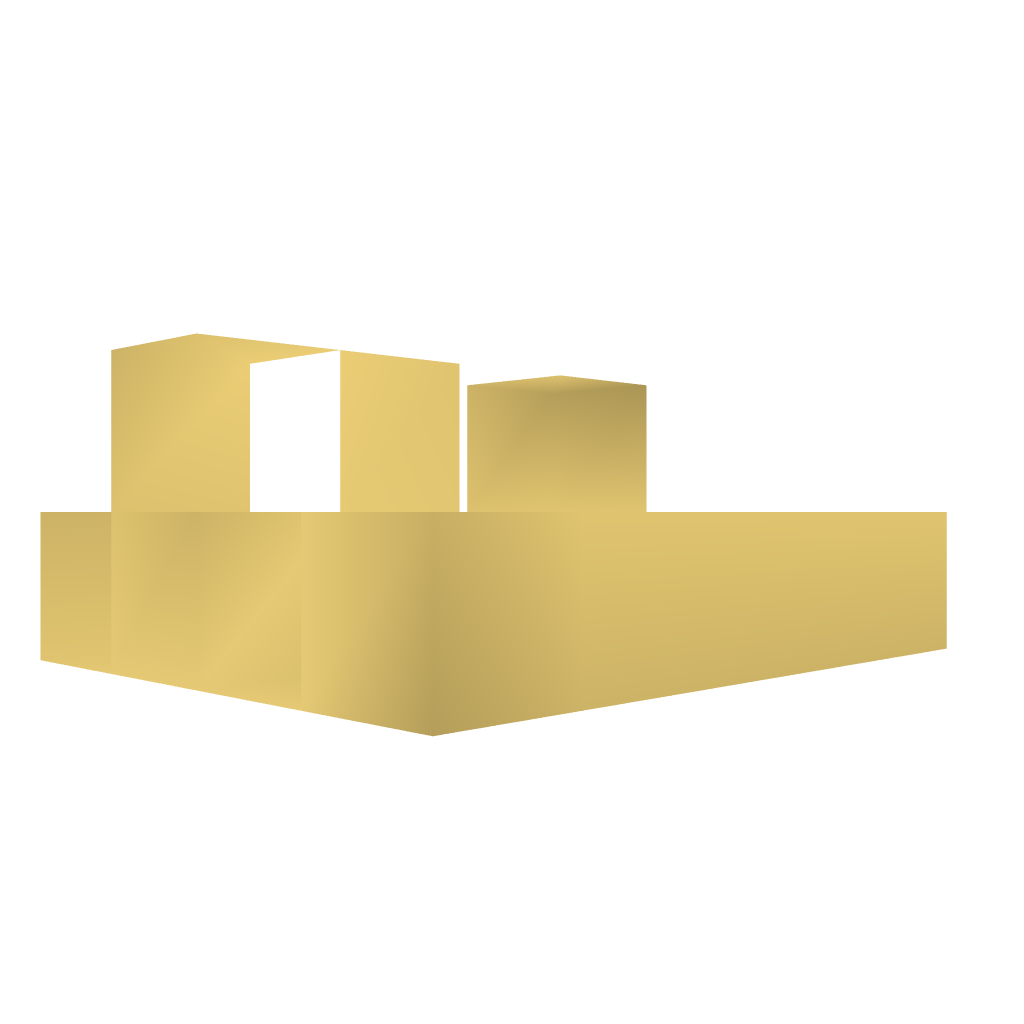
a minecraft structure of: Fast and minimalistic redstone pulser bad low quality